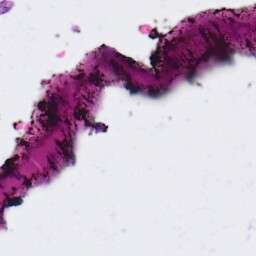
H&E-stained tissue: Ovarian